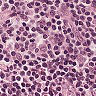
Metastatic tissue present: no